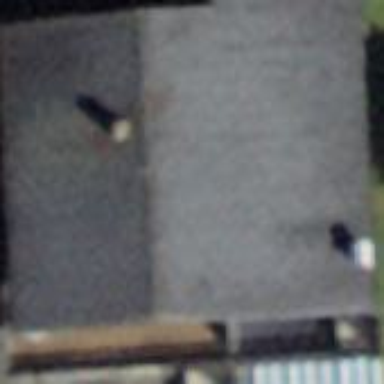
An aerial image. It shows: Building with flat roof.